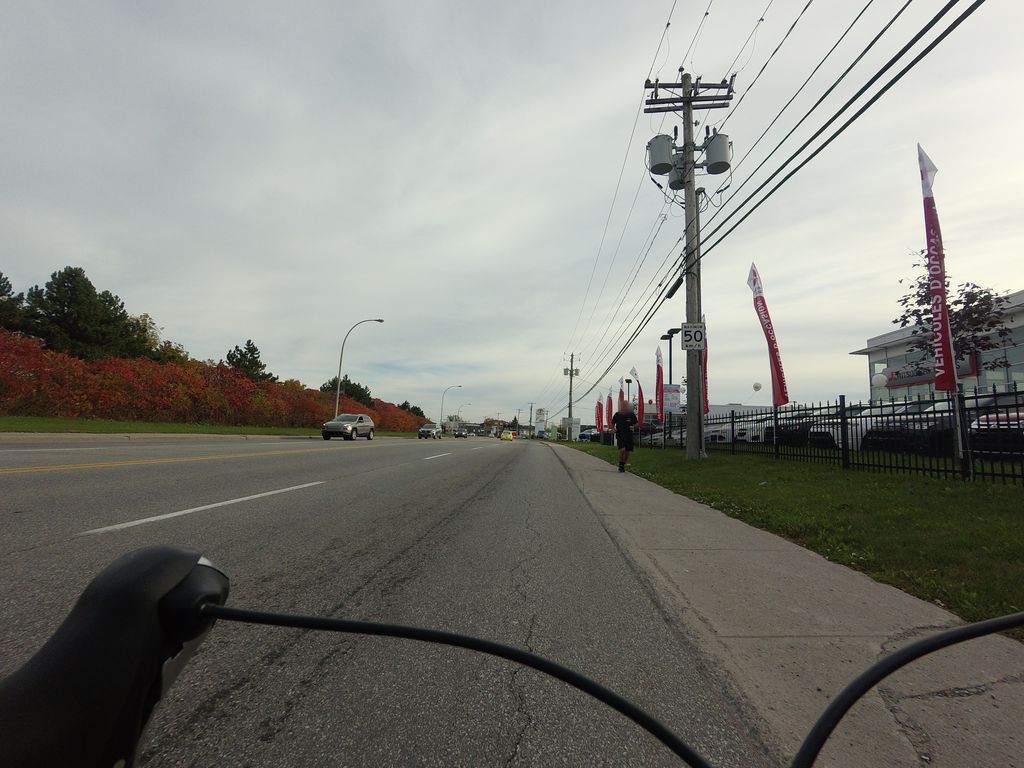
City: ottawa-gatineau